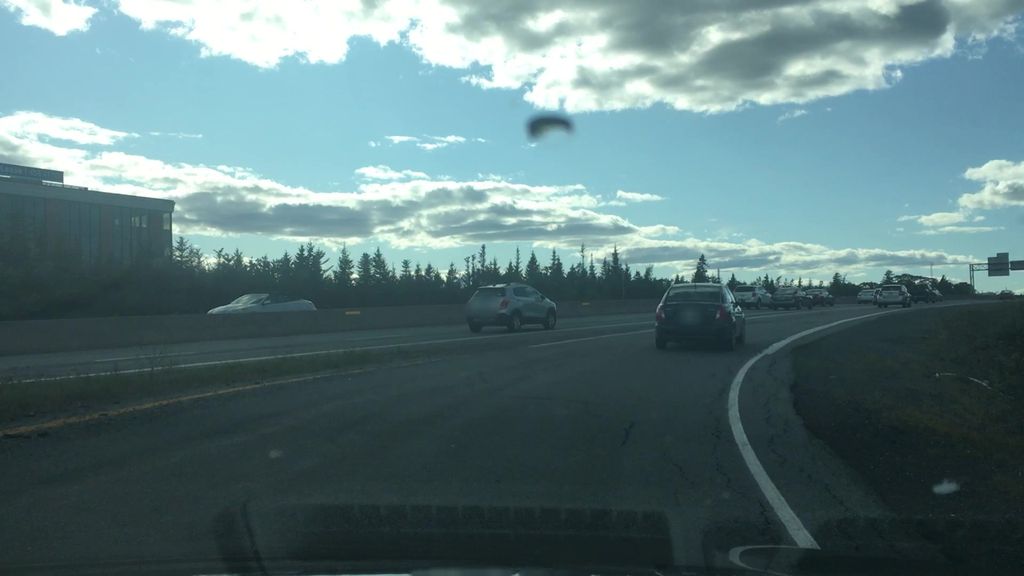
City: halifax